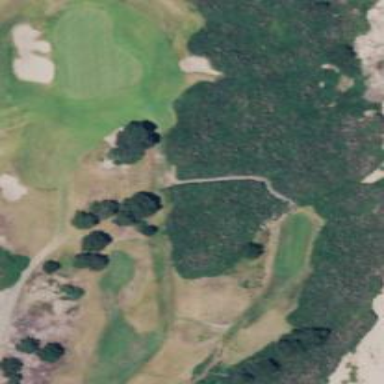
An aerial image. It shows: Golf fairway in the image.